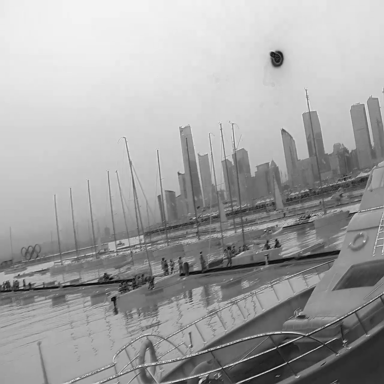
There are 11 sailboats in the infrared image.